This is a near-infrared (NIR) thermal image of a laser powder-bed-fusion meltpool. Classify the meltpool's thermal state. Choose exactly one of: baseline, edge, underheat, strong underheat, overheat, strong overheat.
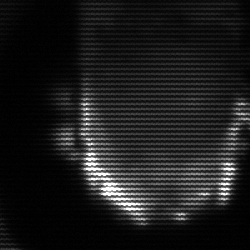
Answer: baseline